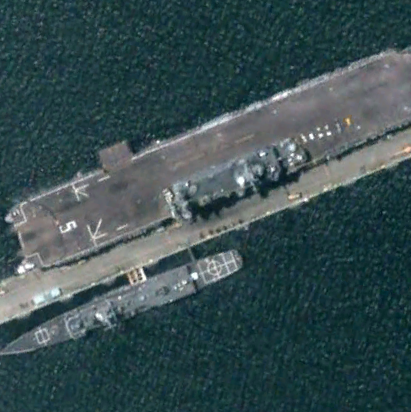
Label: assault